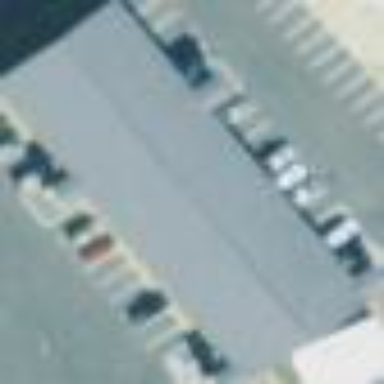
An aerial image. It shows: Hotel building.